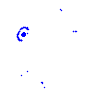
Particle: electron